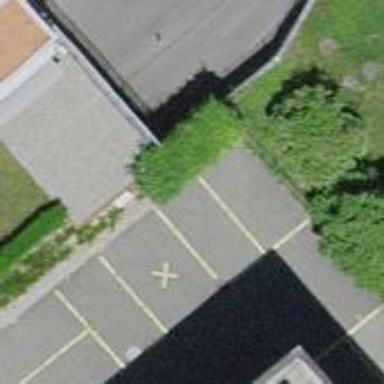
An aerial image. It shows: Parking entrance.